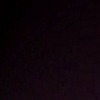
Label: space